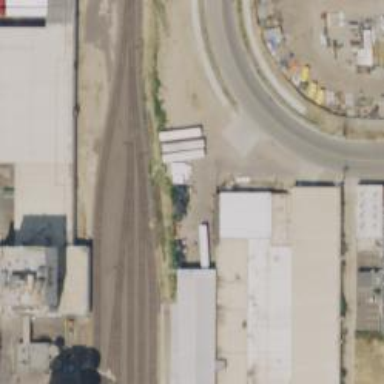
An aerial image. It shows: Railway spur service.